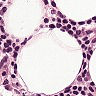
Metastatic tissue present: no